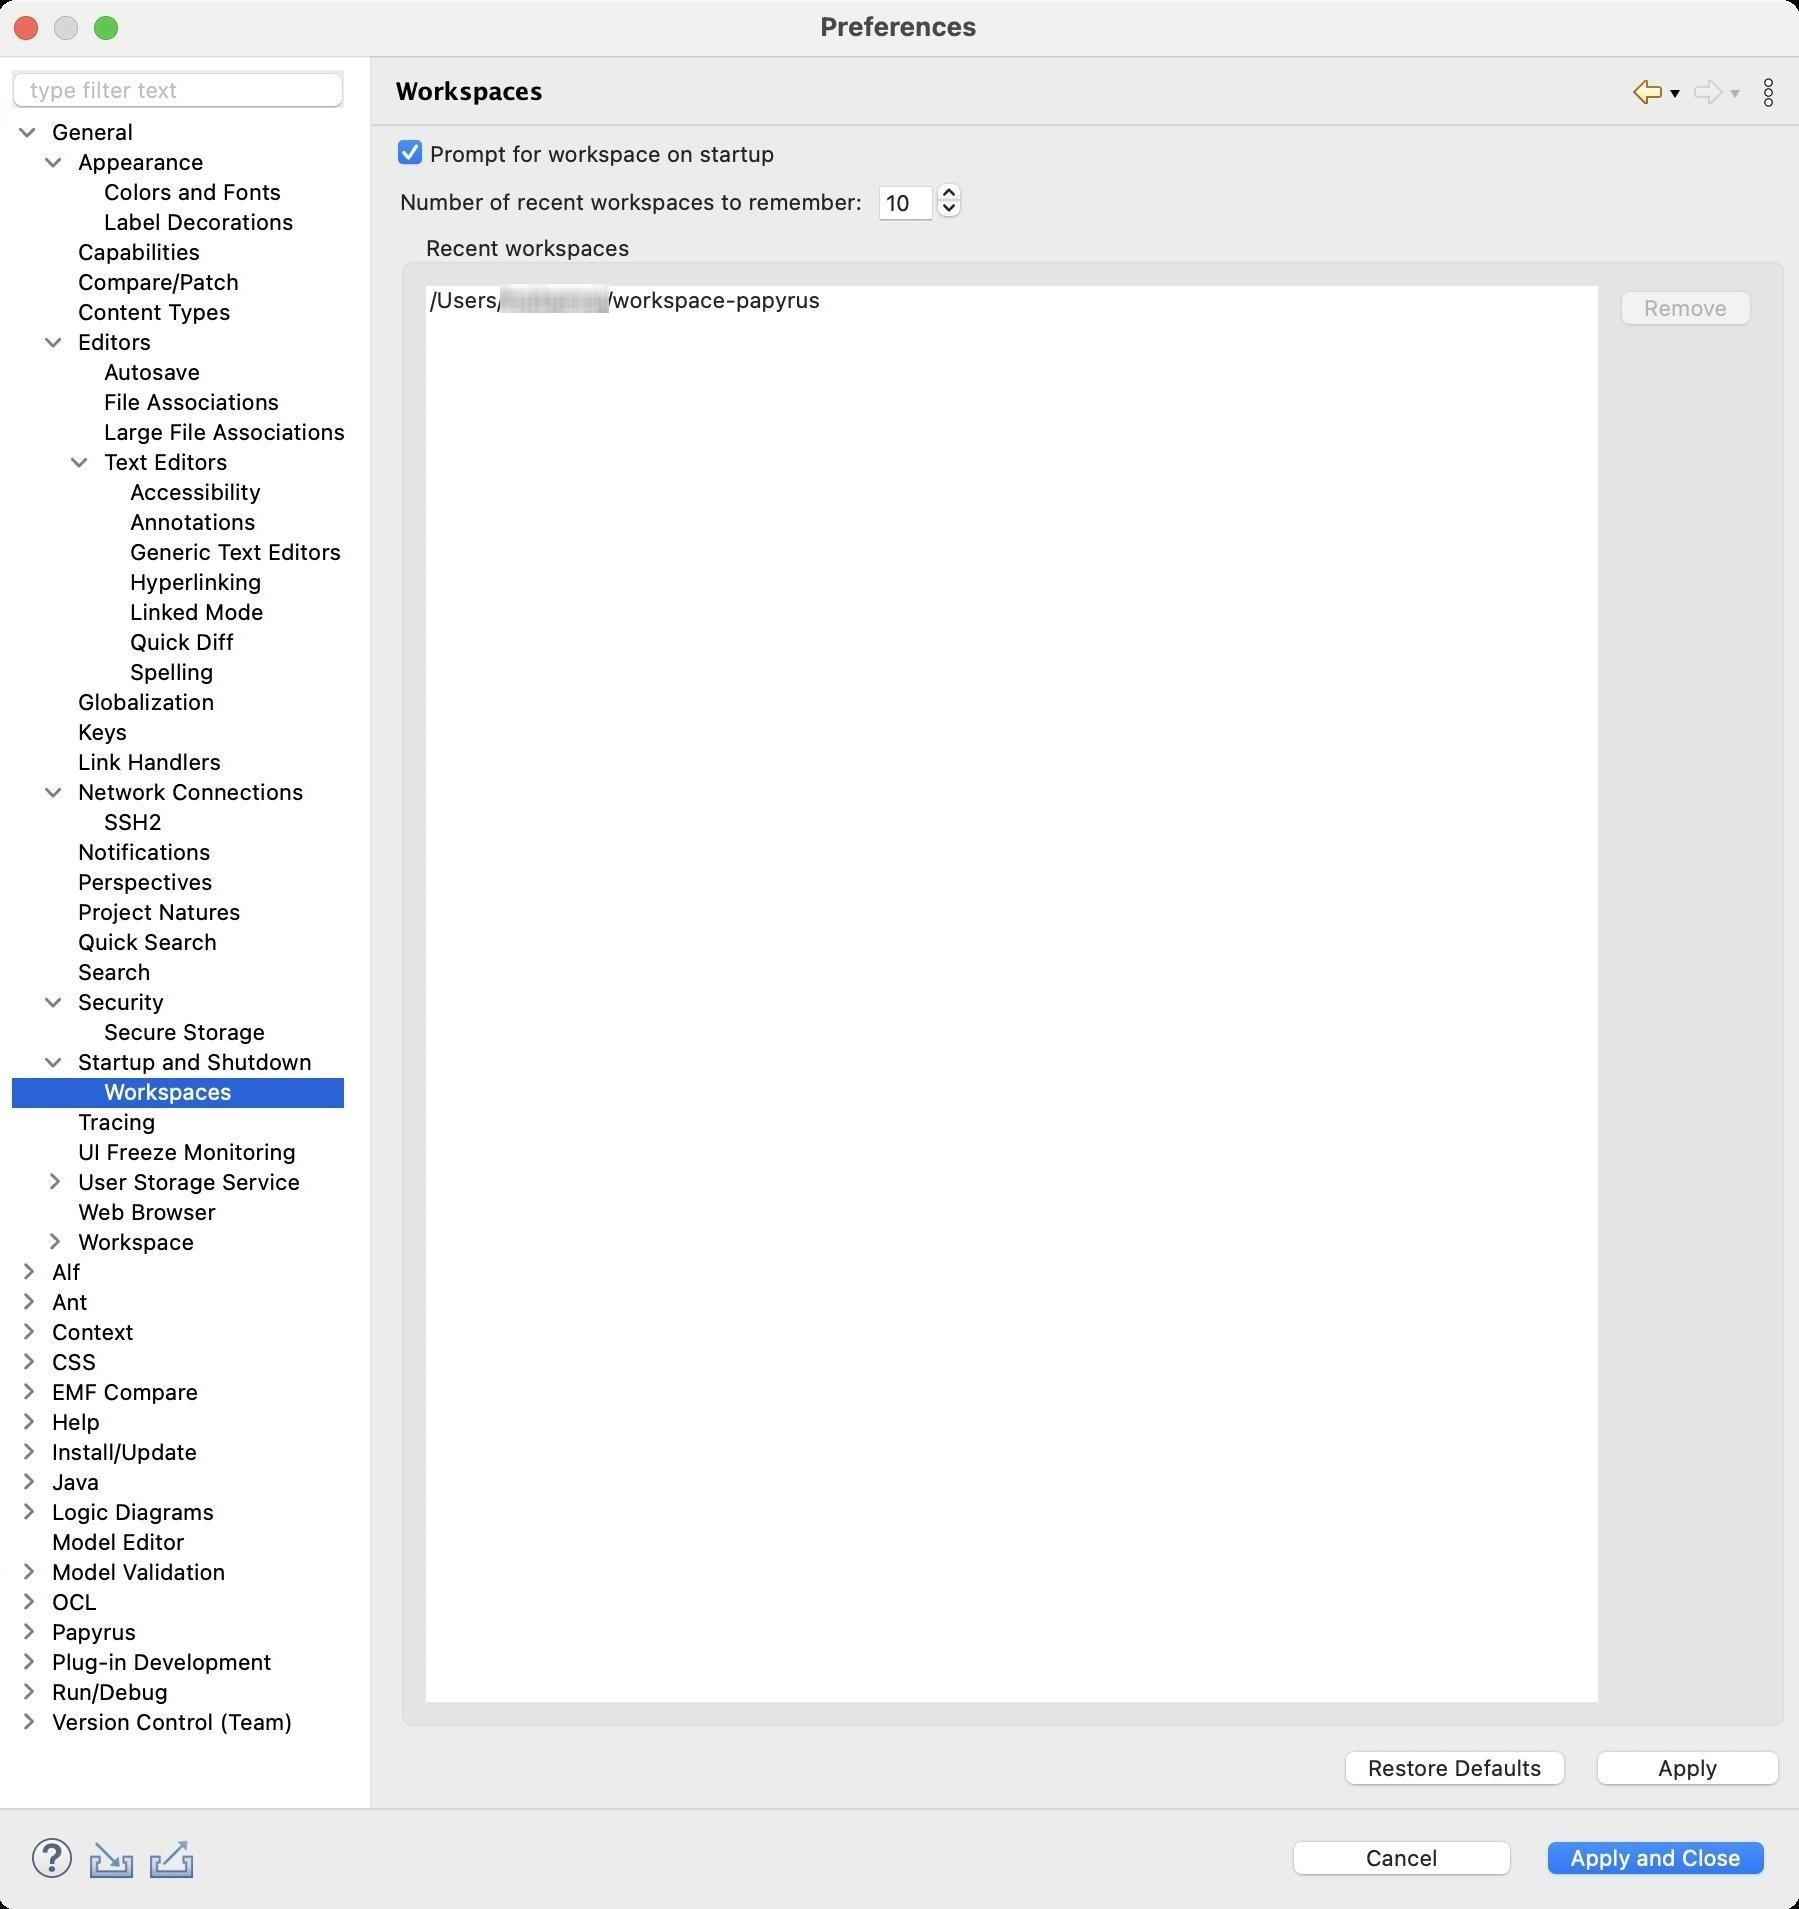
Accessibility tree:
{"name": "Preferences", "role": "AXWindow", "description": null, "role_description": "standard window", "value": null, "position": "480.00;95.00", "size": "901;955", "children": [{"name": "Apply_and_Close", "role": "AXButton", "description": null, "role_description": "button", "value": null, "position": "769.00;917.00", "size": "120;27", "children": []}, {"name": "Cancel", "role": "AXButton", "description": null, "role_description": "button", "value": null, "position": "642.00;917.00", "size": "120;27", "children": []}, {"name": null, "role": "AXToolbar", "description": null, "role_description": "toolbar", "value": null, "position": "12.00;915.00", "size": "90;30", "children": [{"name": "Help", "role": "AXCheckBox", "description": null, "role_description": "checkbox", "value": 0, "position": "12.00;915.00", "size": "30;30", "children": []}, {"name": "Import", "role": "AXButton", "description": null, "role_description": "button", "value": null, "position": "42.00;915.00", "size": "30;30", "children": []}, {"name": "Export", "role": "AXButton", "description": null, "role_description": "button", "value": null, "position": "72.00;915.00", "size": "30;30", "children": []}]}, {"name": null, "role": "AXScrollArea", "description": null, "role_description": "scroll area", "value": null, "position": "199.00;69.00", "size": "697;830", "children": [{"name": "Apply", "role": "AXButton", "description": null, "role_description": "button", "value": null, "position": "794.00;872.00", "size": "102;27", "children": []}, {"name": "Restore_Defaults", "role": "AXButton", "description": null, "role_description": "button", "value": null, "position": "668.00;872.00", "size": "121;27", "children": []}, {"name": null, "role": "AXGroup", "description": null, "role_description": "group", "value": null, "position": "199.00;117.00", "size": "697;750", "children": [{"name": "Remove", "role": "AXButton", "description": null, "role_description": "button", "value": null, "position": "806.00;142.00", "size": "76;27", "children": []}, {"name": null, "role": "AXScrollArea", "description": null, "role_description": "scroll area", "value": null, "position": "213.00;142.00", "size": "588;710", "children": [{"name": null, "role": "AXTable", "description": null, "role_description": "table", "value": null, "position": "214.00;143.00", "size": "586;708", "children": [{"name": null, "role": "AXRow", "description": null, "role_description": "table row", "value": null, "position": "214.00;143.00", "size": "586;15", "children": [{"name": null, "role": "AXTextField", "description": null, "role_description": "text field", "value": "/Users/[username]/workspace-papyrus", "position": "214.00;143.00", "size": "585;14", "children": []}]}, {"name": null, "role": "AXColumn", "description": null, "role_description": "column", "value": null, "position": "214.00;143.00", "size": "586;708", "children": []}]}]}, {"name": null, "role": "AXStaticText", "description": null, "role_description": "text", "value": "Recent workspaces", "position": "210.00;117.00", "size": "110;14", "children": []}]}, {"name": null, "role": "AXTextField", "description": null, "role_description": "text field", "value": "10", "position": "440.00;91.50", "size": "28;19", "children": []}, {"name": null, "role": "AXIncrementor", "description": null, "role_description": "stepper", "value": 10.0, "position": "468.00;90.00", "size": "15;22", "children": [{"name": null, "role": "AXButton", "description": null, "role_description": "increment arrow button", "value": null, "position": "468.00;90.00", "size": "15;11", "children": []}, {"name": null, "role": "AXButton", "description": null, "role_description": "decrement arrow button", "value": null, "position": "468.00;101.00", "size": "15;11", "children": []}]}, {"name": null, "role": "AXStaticText", "description": null, "role_description": "text", "value": "Number of recent workspaces to remember:", "position": "199.00;94.00", "size": "236;14", "children": []}, {"name": "Prompt_for_workspace_on_startup", "role": "AXCheckBox", "description": null, "role_description": "checkbox", "value": 1, "position": "199.00;69.00", "size": "697;16", "children": []}]}, {"name": null, "role": "AXToolbar", "description": "", "role_description": "toolbar", "value": null, "position": "814.00;35.00", "size": "82;22", "children": [{"name": "Back_to_Startup_and_Shutdown", "role": "AXMenuButton", "description": null, "role_description": "menu button", "value": null, "position": "814.00;35.00", "size": "22;22", "children": []}, {"name": "Forward", "role": "AXMenuButton", "description": null, "role_description": "menu button", "value": null, "position": "844.00;35.00", "size": "22;22", "children": []}, {"name": "Additional_Dialog_Actions", "role": "AXButton", "description": null, "role_description": "button", "value": null, "position": "874.00;35.00", "size": "22;22", "children": []}]}, {"name": null, "role": "AXStaticText", "description": "", "role_description": "text", "value": "Workspaces", "position": "196.00;35.00", "size": "611;21", "children": []}, {"name": null, "role": "AXSplitter", "description": null, "role_description": "splitter", "value": 180, "position": "180.00;28.00", "size": "5;876", "children": []}, {"name": null, "role": "AXScrollArea", "description": null, "role_description": "scroll area", "value": null, "position": "7.00;59.00", "size": "166;845", "children": [{"name": null, "role": "AXOutline", "description": null, "role_description": "outline", "value": null, "position": "7.00;59.00", "size": "167;845", "children": [{"name": null, "role": "AXRow", "description": null, "role_description": "outline row", "value": null, "position": "7.00;59.00", "size": "167;15", "children": [{"name": null, "role": "AXGroup", "description": null, "role_description": "group", "value": null, "position": "7.00;59.00", "size": "167;15", "children": [{"name": null, "role": "AXDisclosureTriangle", "description": null, "role_description": "disclosure triangle", "value": 1, "position": "9.00;59.00", "size": "12;14", "children": []}, {"name": null, "role": "AXStaticText", "description": null, "role_description": "text", "value": "General", "position": "25.00;59.00", "size": "148;14", "children": []}]}]}, {"name": null, "role": "AXRow", "description": null, "role_description": "outline row", "value": null, "position": "7.00;74.00", "size": "167;15", "children": [{"name": null, "role": "AXGroup", "description": null, "role_description": "group", "value": null, "position": "7.00;74.00", "size": "167;15", "children": [{"name": null, "role": "AXDisclosureTriangle", "description": null, "role_description": "disclosure triangle", "value": 1, "position": "22.00;74.00", "size": "12;14", "children": []}, {"name": null, "role": "AXStaticText", "description": null, "role_description": "text", "value": "Appearance", "position": "38.00;74.00", "size": "135;14", "children": []}]}]}, {"name": null, "role": "AXRow", "description": null, "role_description": "outline row", "value": null, "position": "7.00;89.00", "size": "167;15", "children": [{"name": null, "role": "AXStaticText", "description": null, "role_description": "text", "value": "Colors and Fonts", "position": "51.00;89.00", "size": "122;14", "children": []}]}, {"name": null, "role": "AXRow", "description": null, "role_description": "outline row", "value": null, "position": "7.00;104.00", "size": "167;15", "children": [{"name": null, "role": "AXStaticText", "description": null, "role_description": "text", "value": "Label Decorations", "position": "51.00;104.00", "size": "122;14", "children": []}]}, {"name": null, "role": "AXRow", "description": null, "role_description": "outline row", "value": null, "position": "7.00;119.00", "size": "167;15", "children": [{"name": null, "role": "AXStaticText", "description": null, "role_description": "text", "value": "Capabilities", "position": "38.00;119.00", "size": "135;14", "children": []}]}, {"name": null, "role": "AXRow", "description": null, "role_description": "outline row", "value": null, "position": "7.00;134.00", "size": "167;15", "children": [{"name": null, "role": "AXStaticText", "description": null, "role_description": "text", "value": "Compare/Patch", "position": "38.00;134.00", "size": "135;14", "children": []}]}, {"name": null, "role": "AXRow", "description": null, "role_description": "outline row", "value": null, "position": "7.00;149.00", "size": "167;15", "children": [{"name": null, "role": "AXStaticText", "description": null, "role_description": "text", "value": "Content Types", "position": "38.00;149.00", "size": "135;14", "children": []}]}, {"name": null, "role": "AXRow", "description": null, "role_description": "outline row", "value": null, "position": "7.00;164.00", "size": "167;15", "children": [{"name": null, "role": "AXGroup", "description": null, "role_description": "group", "value": null, "position": "7.00;164.00", "size": "167;15", "children": [{"name": null, "role": "AXDisclosureTriangle", "description": null, "role_description": "disclosure triangle", "value": 1, "position": "22.00;164.00", "size": "12;14", "children": []}, {"name": null, "role": "AXStaticText", "description": null, "role_description": "text", "value": "Editors", "position": "38.00;164.00", "size": "135;14", "children": []}]}]}, {"name": null, "role": "AXRow", "description": null, "role_description": "outline row", "value": null, "position": "7.00;179.00", "size": "167;15", "children": [{"name": null, "role": "AXStaticText", "description": null, "role_description": "text", "value": "Autosave", "position": "51.00;179.00", "size": "122;14", "children": []}]}, {"name": null, "role": "AXRow", "description": null, "role_description": "outline row", "value": null, "position": "7.00;194.00", "size": "167;15", "children": [{"name": null, "role": "AXStaticText", "description": null, "role_description": "text", "value": "File Associations", "position": "51.00;194.00", "size": "122;14", "children": []}]}, {"name": null, "role": "AXRow", "description": null, "role_description": "outline row", "value": null, "position": "7.00;209.00", "size": "167;15", "children": [{"name": null, "role": "AXStaticText", "description": null, "role_description": "text", "value": "Large File Associations", "position": "51.00;209.00", "size": "122;14", "children": []}]}, {"name": null, "role": "AXRow", "description": null, "role_description": "outline row", "value": null, "position": "7.00;224.00", "size": "167;15", "children": [{"name": null, "role": "AXGroup", "description": null, "role_description": "group", "value": null, "position": "7.00;224.00", "size": "167;15", "children": [{"name": null, "role": "AXDisclosureTriangle", "description": null, "role_description": "disclosure triangle", "value": 1, "position": "35.00;224.00", "size": "12;14", "children": []}, {"name": null, "role": "AXStaticText", "description": null, "role_description": "text", "value": "Text Editors", "position": "51.00;224.00", "size": "122;14", "children": []}]}]}, {"name": null, "role": "AXRow", "description": null, "role_description": "outline row", "value": null, "position": "7.00;239.00", "size": "167;15", "children": [{"name": null, "role": "AXStaticText", "description": null, "role_description": "text", "value": "Accessibility", "position": "64.00;239.00", "size": "109;14", "children": []}]}, {"name": null, "role": "AXRow", "description": null, "role_description": "outline row", "value": null, "position": "7.00;254.00", "size": "167;15", "children": [{"name": null, "role": "AXStaticText", "description": null, "role_description": "text", "value": "Annotations", "position": "64.00;254.00", "size": "109;14", "children": []}]}, {"name": null, "role": "AXRow", "description": null, "role_description": "outline row", "value": null, "position": "7.00;269.00", "size": "167;15", "children": [{"name": null, "role": "AXStaticText", "description": null, "role_description": "text", "value": "Generic Text Editors", "position": "64.00;269.00", "size": "109;14", "children": []}]}, {"name": null, "role": "AXRow", "description": null, "role_description": "outline row", "value": null, "position": "7.00;284.00", "size": "167;15", "children": [{"name": null, "role": "AXStaticText", "description": null, "role_description": "text", "value": "Hyperlinking", "position": "64.00;284.00", "size": "109;14", "children": []}]}, {"name": null, "role": "AXRow", "description": null, "role_description": "outline row", "value": null, "position": "7.00;299.00", "size": "167;15", "children": [{"name": null, "role": "AXStaticText", "description": null, "role_description": "text", "value": "Linked Mode", "position": "64.00;299.00", "size": "109;14", "children": []}]}, {"name": null, "role": "AXRow", "description": null, "role_description": "outline row", "value": null, "position": "7.00;314.00", "size": "167;15", "children": [{"name": null, "role": "AXStaticText", "description": null, "role_description": "text", "value": "Quick Diff", "position": "64.00;314.00", "size": "109;14", "children": []}]}, {"name": null, "role": "AXRow", "description": null, "role_description": "outline row", "value": null, "position": "7.00;329.00", "size": "167;15", "children": [{"name": null, "role": "AXStaticText", "description": null, "role_description": "text", "value": "Spelling", "position": "64.00;329.00", "size": "109;14", "children": []}]}, {"name": null, "role": "AXRow", "description": null, "role_description": "outline row", "value": null, "position": "7.00;344.00", "size": "167;15", "children": [{"name": null, "role": "AXStaticText", "description": null, "role_description": "text", "value": "Globalization", "position": "38.00;344.00", "size": "135;14", "children": []}]}, {"name": null, "role": "AXRow", "description": null, "role_description": "outline row", "value": null, "position": "7.00;359.00", "size": "167;15", "children": [{"name": null, "role": "AXStaticText", "description": null, "role_description": "text", "value": "Keys", "position": "38.00;359.00", "size": "135;14", "children": []}]}, {"name": null, "role": "AXRow", "description": null, "role_description": "outline row", "value": null, "position": "7.00;374.00", "size": "167;15", "children": [{"name": null, "role": "AXStaticText", "description": null, "role_description": "text", "value": "Link Handlers", "position": "38.00;374.00", "size": "135;14", "children": []}]}, {"name": null, "role": "AXRow", "description": null, "role_description": "outline row", "value": null, "position": "7.00;389.00", "size": "167;15", "children": [{"name": null, "role": "AXGroup", "description": null, "role_description": "group", "value": null, "position": "7.00;389.00", "size": "167;15", "children": [{"name": null, "role": "AXDisclosureTriangle", "description": null, "role_description": "disclosure triangle", "value": 1, "position": "22.00;389.00", "size": "12;14", "children": []}, {"name": null, "role": "AXStaticText", "description": null, "role_description": "text", "value": "Network Connections", "position": "38.00;389.00", "size": "135;14", "children": []}]}]}, {"name": null, "role": "AXRow", "description": null, "role_description": "outline row", "value": null, "position": "7.00;404.00", "size": "167;15", "children": [{"name": null, "role": "AXStaticText", "description": null, "role_description": "text", "value": "SSH2", "position": "51.00;404.00", "size": "122;14", "children": []}]}, {"name": null, "role": "AXRow", "description": null, "role_description": "outline row", "value": null, "position": "7.00;419.00", "size": "167;15", "children": [{"name": null, "role": "AXStaticText", "description": null, "role_description": "text", "value": "Notifications", "position": "38.00;419.00", "size": "135;14", "children": []}]}, {"name": null, "role": "AXRow", "description": null, "role_description": "outline row", "value": null, "position": "7.00;434.00", "size": "167;15", "children": [{"name": null, "role": "AXStaticText", "description": null, "role_description": "text", "value": "Perspectives", "position": "38.00;434.00", "size": "135;14", "children": []}]}, {"name": null, "role": "AXRow", "description": null, "role_description": "outline row", "value": null, "position": "7.00;449.00", "size": "167;15", "children": [{"name": null, "role": "AXStaticText", "description": null, "role_description": "text", "value": "Project Natures", "position": "38.00;449.00", "size": "135;14", "children": []}]}, {"name": null, "role": "AXRow", "description": null, "role_description": "outline row", "value": null, "position": "7.00;464.00", "size": "167;15", "children": [{"name": null, "role": "AXStaticText", "description": null, "role_description": "text", "value": "Quick Search", "position": "38.00;464.00", "size": "135;14", "children": []}]}, {"name": null, "role": "AXRow", "description": null, "role_description": "outline row", "value": null, "position": "7.00;479.00", "size": "167;15", "children": [{"name": null, "role": "AXStaticText", "description": null, "role_description": "text", "value": "Search", "position": "38.00;479.00", "size": "135;14", "children": []}]}, {"name": null, "role": "AXRow", "description": null, "role_description": "outline row", "value": null, "position": "7.00;494.00", "size": "167;15", "children": [{"name": null, "role": "AXGroup", "description": null, "role_description": "group", "value": null, "position": "7.00;494.00", "size": "167;15", "children": [{"name": null, "role": "AXDisclosureTriangle", "description": null, "role_description": "disclosure triangle", "value": 1, "position": "22.00;494.00", "size": "12;14", "children": []}, {"name": null, "role": "AXStaticText", "description": null, "role_description": "text", "value": "Security", "position": "38.00;494.00", "size": "135;14", "children": []}]}]}, {"name": null, "role": "AXRow", "description": null, "role_description": "outline row", "value": null, "position": "7.00;509.00", "size": "167;15", "children": [{"name": null, "role": "AXStaticText", "description": null, "role_description": "text", "value": "Secure Storage", "position": "51.00;509.00", "size": "122;14", "children": []}]}, {"name": null, "role": "AXRow", "description": null, "role_description": "outline row", "value": null, "position": "7.00;524.00", "size": "167;15", "children": [{"name": null, "role": "AXGroup", "description": null, "role_description": "group", "value": null, "position": "7.00;524.00", "size": "167;15", "children": [{"name": null, "role": "AXDisclosureTriangle", "description": null, "role_description": "disclosure triangle", "value": 1, "position": "22.00;524.00", "size": "12;14", "children": []}, {"name": null, "role": "AXStaticText", "description": null, "role_description": "text", "value": "Startup and Shutdown", "position": "38.00;524.00", "size": "135;14", "children": []}]}]}, {"name": null, "role": "AXRow", "description": null, "role_description": "outline row", "value": null, "position": "7.00;539.00", "size": "167;15", "children": [{"name": null, "role": "AXStaticText", "description": null, "role_description": "text", "value": "Workspaces", "position": "51.00;539.00", "size": "122;14", "children": []}]}, {"name": null, "role": "AXRow", "description": null, "role_description": "outline row", "value": null, "position": "7.00;554.00", "size": "167;15", "children": [{"name": null, "role": "AXStaticText", "description": null, "role_description": "text", "value": "Tracing", "position": "38.00;554.00", "size": "135;14", "children": []}]}, {"name": null, "role": "AXRow", "description": null, "role_description": "outline row", "value": null, "position": "7.00;569.00", "size": "167;15", "children": [{"name": null, "role": "AXStaticText", "description": null, "role_description": "text", "value": "UI Freeze Monitoring", "position": "38.00;569.00", "size": "135;14", "children": []}]}, {"name": null, "role": "AXRow", "description": null, "role_description": "outline row", "value": null, "position": "7.00;584.00", "size": "167;15", "children": [{"name": null, "role": "AXGroup", "description": null, "role_description": "group", "value": null, "position": "7.00;584.00", "size": "167;15", "children": [{"name": null, "role": "AXDisclosureTriangle", "description": null, "role_description": "disclosure triangle", "value": 0, "position": "22.00;584.00", "size": "12;14", "children": []}, {"name": null, "role": "AXStaticText", "description": null, "role_description": "text", "value": "User Storage Service", "position": "38.00;584.00", "size": "135;14", "children": []}]}]}, {"name": null, "role": "AXRow", "description": null, "role_description": "outline row", "value": null, "position": "7.00;599.00", "size": "167;15", "children": [{"name": null, "role": "AXStaticText", "description": null, "role_description": "text", "value": "Web Browser", "position": "38.00;599.00", "size": "135;14", "children": []}]}, {"name": null, "role": "AXRow", "description": null, "role_description": "outline row", "value": null, "position": "7.00;614.00", "size": "167;15", "children": [{"name": null, "role": "AXGroup", "description": null, "role_description": "group", "value": null, "position": "7.00;614.00", "size": "167;15", "children": [{"name": null, "role": "AXDisclosureTriangle", "description": null, "role_description": "disclosure triangle", "value": 0, "position": "22.00;614.00", "size": "12;14", "children": []}, {"name": null, "role": "AXStaticText", "description": null, "role_description": "text", "value": "Workspace", "position": "38.00;614.00", "size": "135;14", "children": []}]}]}, {"name": null, "role": "AXRow", "description": null, "role_description": "outline row", "value": null, "position": "7.00;629.00", "size": "167;15", "children": [{"name": null, "role": "AXGroup", "description": null, "role_description": "group", "value": null, "position": "7.00;629.00", "size": "167;15", "children": [{"name": null, "role": "AXDisclosureTriangle", "description": null, "role_description": "disclosure triangle", "value": 0, "position": "9.00;629.00", "size": "12;14", "children": []}, {"name": null, "role": "AXStaticText", "description": null, "role_description": "text", "value": "Alf", "position": "25.00;629.00", "size": "148;14", "children": []}]}]}, {"name": null, "role": "AXRow", "description": null, "role_description": "outline row", "value": null, "position": "7.00;644.00", "size": "167;15", "children": [{"name": null, "role": "AXGroup", "description": null, "role_description": "group", "value": null, "position": "7.00;644.00", "size": "167;15", "children": [{"name": null, "role": "AXDisclosureTriangle", "description": null, "role_description": "disclosure triangle", "value": 0, "position": "9.00;644.00", "size": "12;14", "children": []}, {"name": null, "role": "AXStaticText", "description": null, "role_description": "text", "value": "Ant", "position": "25.00;644.00", "size": "148;14", "children": []}]}]}, {"name": null, "role": "AXRow", "description": null, "role_description": "outline row", "value": null, "position": "7.00;659.00", "size": "167;15", "children": [{"name": null, "role": "AXGroup", "description": null, "role_description": "group", "value": null, "position": "7.00;659.00", "size": "167;15", "children": [{"name": null, "role": "AXDisclosureTriangle", "description": null, "role_description": "disclosure triangle", "value": 0, "position": "9.00;659.00", "size": "12;14", "children": []}, {"name": null, "role": "AXStaticText", "description": null, "role_description": "text", "value": "Context", "position": "25.00;659.00", "size": "148;14", "children": []}]}]}, {"name": null, "role": "AXRow", "description": null, "role_description": "outline row", "value": null, "position": "7.00;674.00", "size": "167;15", "children": [{"name": null, "role": "AXGroup", "description": null, "role_description": "group", "value": null, "position": "7.00;674.00", "size": "167;15", "children": [{"name": null, "role": "AXDisclosureTriangle", "description": null, "role_description": "disclosure triangle", "value": 0, "position": "9.00;674.00", "size": "12;14", "children": []}, {"name": null, "role": "AXStaticText", "description": null, "role_description": "text", "value": "CSS", "position": "25.00;674.00", "size": "148;14", "children": []}]}]}, {"name": null, "role": "AXRow", "description": null, "role_description": "outline row", "value": null, "position": "7.00;689.00", "size": "167;15", "children": [{"name": null, "role": "AXGroup", "description": null, "role_description": "group", "value": null, "position": "7.00;689.00", "size": "167;15", "children": [{"name": null, "role": "AXDisclosureTriangle", "description": null, "role_description": "disclosure triangle", "value": 0, "position": "9.00;689.00", "size": "12;14", "children": []}, {"name": null, "role": "AXStaticText", "description": null, "role_description": "text", "value": "EMF Compare", "position": "25.00;689.00", "size": "148;14", "children": []}]}]}, {"name": null, "role": "AXRow", "description": null, "role_description": "outline row", "value": null, "position": "7.00;704.00", "size": "167;15", "children": [{"name": null, "role": "AXGroup", "description": null, "role_description": "group", "value": null, "position": "7.00;704.00", "size": "167;15", "children": [{"name": null, "role": "AXDisclosureTriangle", "description": null, "role_description": "disclosure triangle", "value": 0, "position": "9.00;704.00", "size": "12;14", "children": []}, {"name": null, "role": "AXStaticText", "description": null, "role_description": "text", "value": "Help", "position": "25.00;704.00", "size": "148;14", "children": []}]}]}, {"name": null, "role": "AXRow", "description": null, "role_description": "outline row", "value": null, "position": "7.00;719.00", "size": "167;15", "children": [{"name": null, "role": "AXGroup", "description": null, "role_description": "group", "value": null, "position": "7.00;719.00", "size": "167;15", "children": [{"name": null, "role": "AXDisclosureTriangle", "description": null, "role_description": "disclosure triangle", "value": 0, "position": "9.00;719.00", "size": "12;14", "children": []}, {"name": null, "role": "AXStaticText", "description": null, "role_description": "text", "value": "Install/Update", "position": "25.00;719.00", "size": "148;14", "children": []}]}]}, {"name": null, "role": "AXRow", "description": null, "role_description": "outline row", "value": null, "position": "7.00;734.00", "size": "167;15", "children": [{"name": null, "role": "AXGroup", "description": null, "role_description": "group", "value": null, "position": "7.00;734.00", "size": "167;15", "children": [{"name": null, "role": "AXDisclosureTriangle", "description": null, "role_description": "disclosure triangle", "value": 0, "position": "9.00;734.00", "size": "12;14", "children": []}, {"name": null, "role": "AXStaticText", "description": null, "role_description": "text", "value": "Java", "position": "25.00;734.00", "size": "148;14", "children": []}]}]}, {"name": null, "role": "AXRow", "description": null, "role_description": "outline row", "value": null, "position": "7.00;749.00", "size": "167;15", "children": [{"name": null, "role": "AXGroup", "description": null, "role_description": "group", "value": null, "position": "7.00;749.00", "size": "167;15", "children": [{"name": null, "role": "AXDisclosureTriangle", "description": null, "role_description": "disclosure triangle", "value": 0, "position": "9.00;749.00", "size": "12;14", "children": []}, {"name": null, "role": "AXStaticText", "description": null, "role_description": "text", "value": "Logic Diagrams", "position": "25.00;749.00", "size": "148;14", "children": []}]}]}, {"name": null, "role": "AXRow", "description": null, "role_description": "outline row", "value": null, "position": "7.00;764.00", "size": "167;15", "children": [{"name": null, "role": "AXStaticText", "description": null, "role_description": "text", "value": "Model Editor", "position": "25.00;764.00", "size": "148;14", "children": []}]}, {"name": null, "role": "AXRow", "description": null, "role_description": "outline row", "value": null, "position": "7.00;779.00", "size": "167;15", "children": [{"name": null, "role": "AXGroup", "description": null, "role_description": "group", "value": null, "position": "7.00;779.00", "size": "167;15", "children": [{"name": null, "role": "AXDisclosureTriangle", "description": null, "role_description": "disclosure triangle", "value": 0, "position": "9.00;779.00", "size": "12;14", "children": []}, {"name": null, "role": "AXStaticText", "description": null, "role_description": "text", "value": "Model Validation", "position": "25.00;779.00", "size": "148;14", "children": []}]}]}, {"name": null, "role": "AXRow", "description": null, "role_description": "outline row", "value": null, "position": "7.00;794.00", "size": "167;15", "children": [{"name": null, "role": "AXGroup", "description": null, "role_description": "group", "value": null, "position": "7.00;794.00", "size": "167;15", "children": [{"name": null, "role": "AXDisclosureTriangle", "description": null, "role_description": "disclosure triangle", "value": 0, "position": "9.00;794.00", "size": "12;14", "children": []}, {"name": null, "role": "AXStaticText", "description": null, "role_description": "text", "value": "OCL", "position": "25.00;794.00", "size": "148;14", "children": []}]}]}, {"name": null, "role": "AXRow", "description": null, "role_description": "outline row", "value": null, "position": "7.00;809.00", "size": "167;15", "children": [{"name": null, "role": "AXGroup", "description": null, "role_description": "group", "value": null, "position": "7.00;809.00", "size": "167;15", "children": [{"name": null, "role": "AXDisclosureTriangle", "description": null, "role_description": "disclosure triangle", "value": 0, "position": "9.00;809.00", "size": "12;14", "children": []}, {"name": null, "role": "AXStaticText", "description": null, "role_description": "text", "value": "Papyrus", "position": "25.00;809.00", "size": "148;14", "children": []}]}]}, {"name": null, "role": "AXRow", "description": null, "role_description": "outline row", "value": null, "position": "7.00;824.00", "size": "167;15", "children": [{"name": null, "role": "AXGroup", "description": null, "role_description": "group", "value": null, "position": "7.00;824.00", "size": "167;15", "children": [{"name": null, "role": "AXDisclosureTriangle", "description": null, "role_description": "disclosure triangle", "value": 0, "position": "9.00;824.00", "size": "12;14", "children": []}, {"name": null, "role": "AXStaticText", "description": null, "role_description": "text", "value": "Plug-in Development", "position": "25.00;824.00", "size": "148;14", "children": []}]}]}, {"name": null, "role": "AXRow", "description": null, "role_description": "outline row", "value": null, "position": "7.00;839.00", "size": "167;15", "children": [{"name": null, "role": "AXGroup", "description": null, "role_description": "group", "value": null, "position": "7.00;839.00", "size": "167;15", "children": [{"name": null, "role": "AXDisclosureTriangle", "description": null, "role_description": "disclosure triangle", "value": 0, "position": "9.00;839.00", "size": "12;14", "children": []}, {"name": null, "role": "AXStaticText", "description": null, "role_description": "text", "value": "Run/Debug", "position": "25.00;839.00", "size": "148;14", "children": []}]}]}, {"name": null, "role": "AXRow", "description": null, "role_description": "outline row", "value": null, "position": "7.00;854.00", "size": "167;15", "children": [{"name": null, "role": "AXGroup", "description": null, "role_description": "group", "value": null, "position": "7.00;854.00", "size": "167;15", "children": [{"name": null, "role": "AXDisclosureTriangle", "description": null, "role_description": "disclosure triangle", "value": 0, "position": "9.00;854.00", "size": "12;14", "children": []}, {"name": null, "role": "AXStaticText", "description": null, "role_description": "text", "value": "Version Control (Team)", "position": "25.00;854.00", "size": "148;14", "children": []}]}]}, {"name": null, "role": "AXColumn", "description": null, "role_description": "column", "value": null, "position": "7.00;59.00", "size": "167;845", "children": []}]}, {"name": null, "role": "AXScrollBar", "description": null, "role_description": "scroll bar", "value": 0.0, "position": "7.00;888.00", "size": "166;16", "children": [{"name": null, "role": "AXValueIndicator", "description": null, "role_description": "value indicator", "value": 0.0, "position": "8.00;892.00", "size": "163;12", "children": []}, {"name": null, "role": "AXButton", "description": null, "role_description": "increment arrow button", "value": null, "position": "7.00;888.00", "size": "0;0", "children": []}, {"name": null, "role": "AXButton", "description": null, "role_description": "decrement arrow button", "value": null, "position": "7.00;888.00", "size": "0;0", "children": []}, {"name": null, "role": "AXButton", "description": null, "role_description": "increment page button", "value": null, "position": "171.50;892.00", "size": "2;12", "children": []}, {"name": null, "role": "AXButton", "description": null, "role_description": "decrement page button", "value": null, "position": "7.00;892.00", "size": "1;12", "children": []}]}]}, {"name": "type_filter_text", "role": "AXTextField", "description": null, "role_description": "search text field", "value": "", "position": "7.00;35.00", "size": "166;19", "children": []}, {"name": null, "role": "AXButton", "description": null, "role_description": "close button", "value": null, "position": "7.00;6.00", "size": "14;16", "children": []}, {"name": null, "role": "AXButton", "description": null, "role_description": "zoom button", "value": null, "position": "47.00;6.00", "size": "14;16", "children": [{"name": null, "role": "AXGroup", "description": null, "role_description": "group", "value": null, "position": "47.00;6.00", "size": "14;16", "children": [{"name": null, "role": "AXGroup", "description": null, "role_description": "group", "value": null, "position": "47.00;6.00", "size": "14;16", "children": []}]}]}, {"name": null, "role": "AXButton", "description": null, "role_description": "minimize button", "value": null, "position": "27.00;6.00", "size": "14;16", "children": []}, {"name": null, "role": "AXStaticText", "description": null, "role_description": "text", "value": "Preferences", "position": "409.00;5.00", "size": "83;16", "children": []}]}